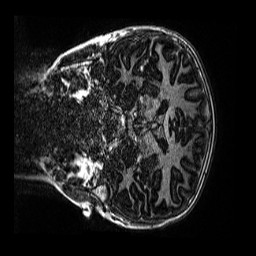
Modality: MP2RAGE
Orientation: coronal
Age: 10
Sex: male
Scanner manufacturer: siemens
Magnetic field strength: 3 T
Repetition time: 4 s
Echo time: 0.00299 s